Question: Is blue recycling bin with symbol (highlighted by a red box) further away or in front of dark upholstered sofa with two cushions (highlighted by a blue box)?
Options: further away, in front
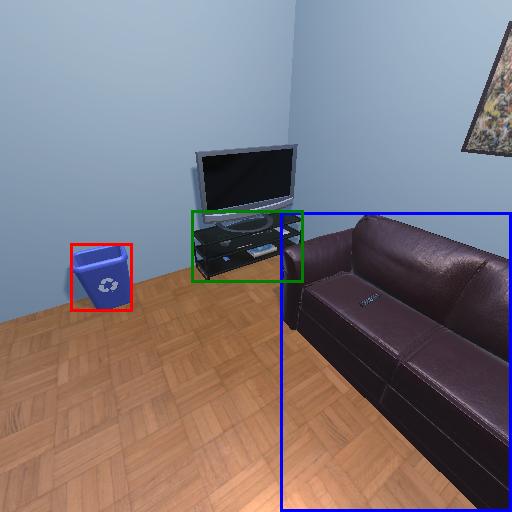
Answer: further away